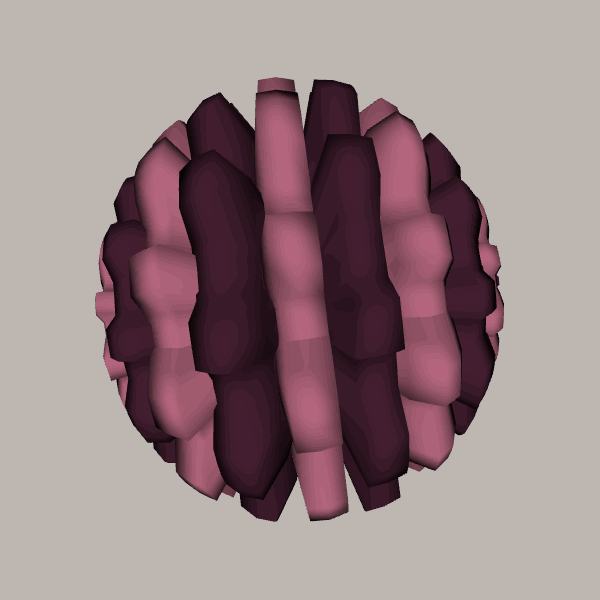
Background: light